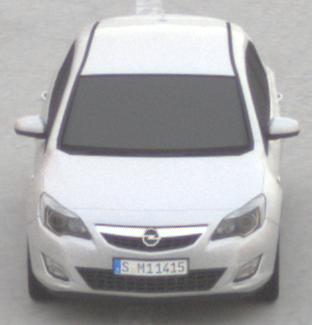
Make: Opel
Model: Astra 1.4 ecoFlex
Detailed model: Astra (J)
Model produced from: 2009/12
Model produced until: 2010/12
Doors: 5
Color: white
Road condition: dry road
Daytime: sunrise or sunset
Contrast: low contrast